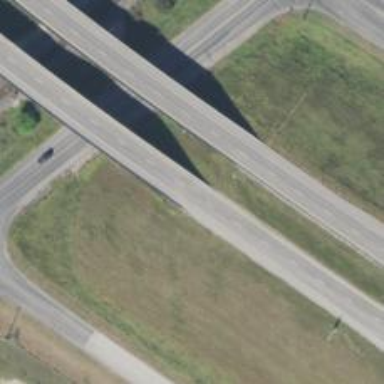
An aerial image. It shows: Bridge on trunk expressway.